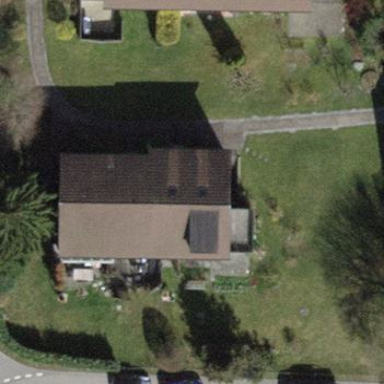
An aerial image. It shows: Semidetached house with gabled roof.